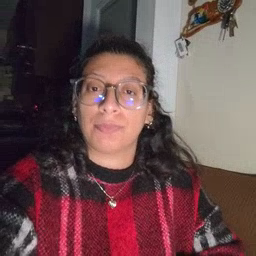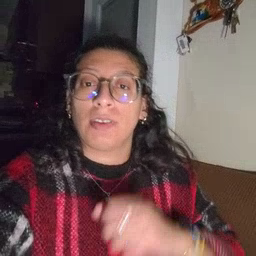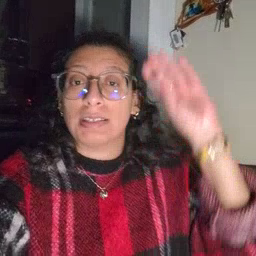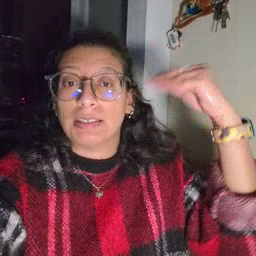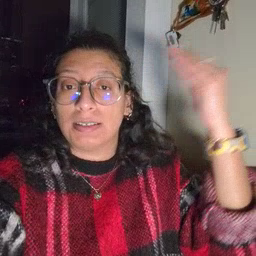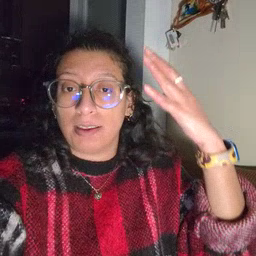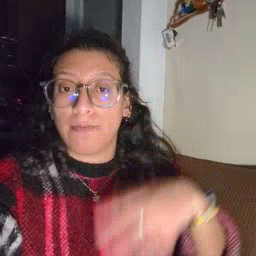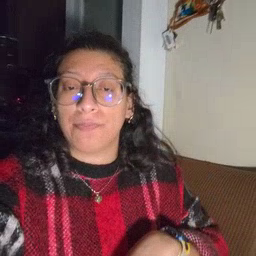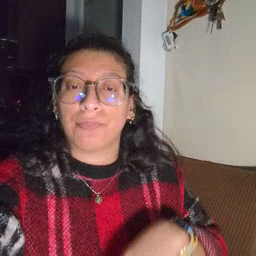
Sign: sun